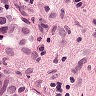
Metastatic tissue present: yes